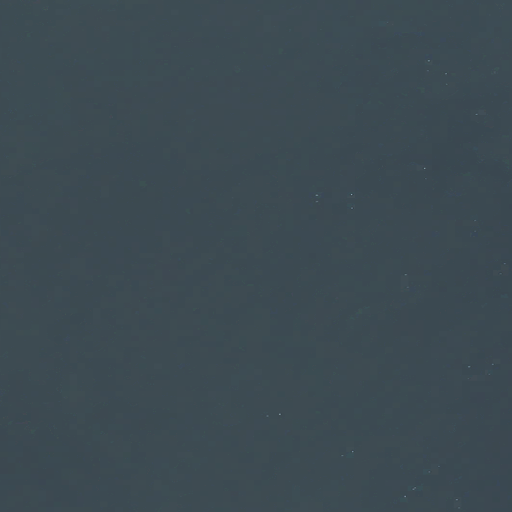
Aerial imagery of bar in Maine named Middle Rock containing only open water